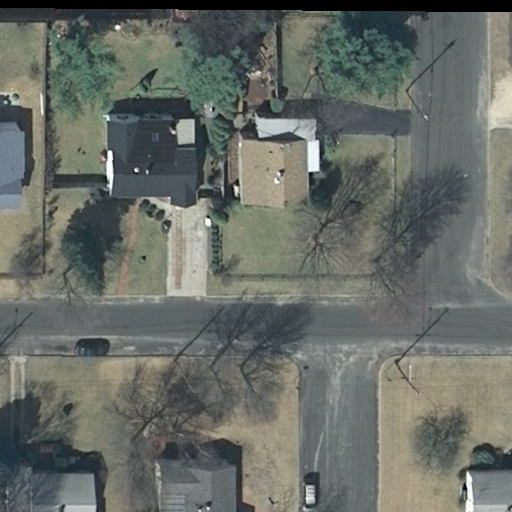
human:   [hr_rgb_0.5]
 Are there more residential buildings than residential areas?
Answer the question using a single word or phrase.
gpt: yes

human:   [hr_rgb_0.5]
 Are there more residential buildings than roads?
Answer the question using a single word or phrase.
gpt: yes

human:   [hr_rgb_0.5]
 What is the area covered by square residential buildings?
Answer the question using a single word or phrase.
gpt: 0m2

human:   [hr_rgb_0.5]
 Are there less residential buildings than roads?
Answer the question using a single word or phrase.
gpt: no

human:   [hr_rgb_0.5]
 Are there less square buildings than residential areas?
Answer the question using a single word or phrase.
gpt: yes

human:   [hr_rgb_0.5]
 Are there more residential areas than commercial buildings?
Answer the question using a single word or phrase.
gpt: yes

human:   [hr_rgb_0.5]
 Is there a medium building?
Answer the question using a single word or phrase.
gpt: yes

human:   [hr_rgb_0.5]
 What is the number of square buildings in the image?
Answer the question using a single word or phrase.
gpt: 0

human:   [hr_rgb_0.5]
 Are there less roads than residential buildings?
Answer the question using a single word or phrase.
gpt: yes

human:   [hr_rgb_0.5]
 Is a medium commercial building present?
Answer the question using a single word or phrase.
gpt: no

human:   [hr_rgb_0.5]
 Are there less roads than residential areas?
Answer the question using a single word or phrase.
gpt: no

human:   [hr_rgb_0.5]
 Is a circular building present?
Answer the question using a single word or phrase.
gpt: no

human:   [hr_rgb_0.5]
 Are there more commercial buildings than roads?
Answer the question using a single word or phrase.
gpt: no

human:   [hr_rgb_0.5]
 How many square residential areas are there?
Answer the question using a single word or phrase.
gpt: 0

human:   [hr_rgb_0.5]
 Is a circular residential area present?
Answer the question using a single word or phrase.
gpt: no

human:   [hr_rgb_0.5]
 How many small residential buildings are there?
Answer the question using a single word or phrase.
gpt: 3

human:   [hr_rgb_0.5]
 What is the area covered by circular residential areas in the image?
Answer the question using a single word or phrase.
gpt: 0m2

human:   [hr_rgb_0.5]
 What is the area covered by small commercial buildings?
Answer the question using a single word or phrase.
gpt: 0m2

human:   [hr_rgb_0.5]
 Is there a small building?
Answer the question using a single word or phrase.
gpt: yes

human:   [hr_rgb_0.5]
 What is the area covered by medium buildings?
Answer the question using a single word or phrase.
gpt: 725m2

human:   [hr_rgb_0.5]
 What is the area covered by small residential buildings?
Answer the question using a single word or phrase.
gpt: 70m2

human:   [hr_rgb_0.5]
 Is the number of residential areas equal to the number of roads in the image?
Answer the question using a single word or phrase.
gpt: no

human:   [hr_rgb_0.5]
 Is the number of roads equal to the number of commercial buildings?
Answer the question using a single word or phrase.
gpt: no

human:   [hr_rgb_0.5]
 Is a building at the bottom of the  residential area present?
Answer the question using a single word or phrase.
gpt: no

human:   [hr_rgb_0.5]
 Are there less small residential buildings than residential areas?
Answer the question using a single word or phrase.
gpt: no

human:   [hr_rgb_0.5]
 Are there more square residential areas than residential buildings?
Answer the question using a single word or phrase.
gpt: no

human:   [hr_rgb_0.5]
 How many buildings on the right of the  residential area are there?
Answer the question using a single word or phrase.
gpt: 6

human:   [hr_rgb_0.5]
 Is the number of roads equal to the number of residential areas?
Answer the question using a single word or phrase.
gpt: no

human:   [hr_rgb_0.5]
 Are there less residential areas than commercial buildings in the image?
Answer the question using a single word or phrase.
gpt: no

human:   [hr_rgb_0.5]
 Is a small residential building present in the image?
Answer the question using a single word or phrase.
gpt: yes

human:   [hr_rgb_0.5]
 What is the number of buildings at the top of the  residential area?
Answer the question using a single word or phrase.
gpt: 6

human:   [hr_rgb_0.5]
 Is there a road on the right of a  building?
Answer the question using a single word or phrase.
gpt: yes

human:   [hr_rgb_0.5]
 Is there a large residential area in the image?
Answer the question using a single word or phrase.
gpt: yes

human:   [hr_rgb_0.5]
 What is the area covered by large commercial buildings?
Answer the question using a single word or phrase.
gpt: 0m2

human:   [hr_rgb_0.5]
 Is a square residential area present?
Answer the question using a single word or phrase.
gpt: no

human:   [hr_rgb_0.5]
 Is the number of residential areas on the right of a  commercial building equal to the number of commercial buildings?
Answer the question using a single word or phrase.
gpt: yes